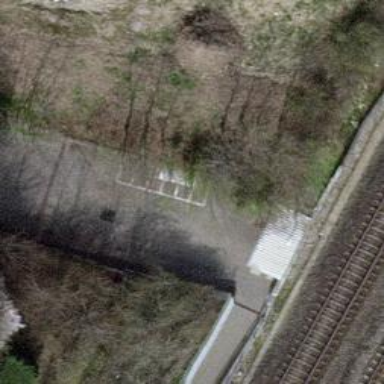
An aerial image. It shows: Rack for bicycle parking.